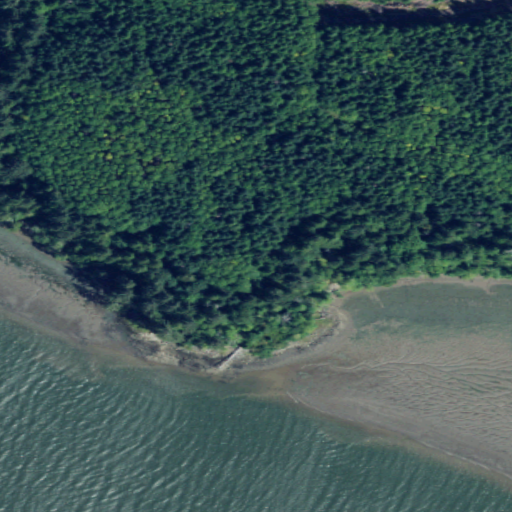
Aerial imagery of cape in Washington named Sunshine Point containing evergreen forest, open water, herbaceous wetlands, woody wetlands, open development, barren land, and shrub